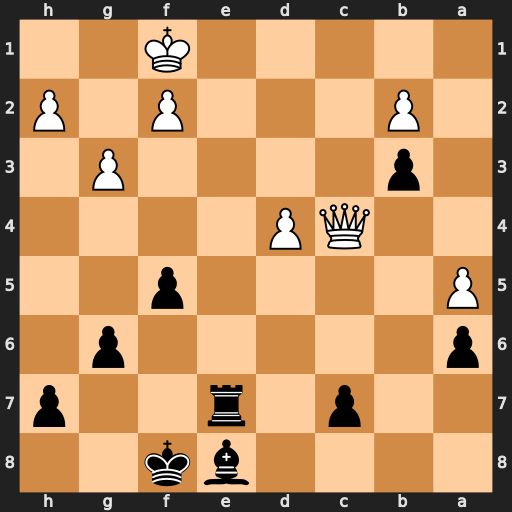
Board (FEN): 4bk2/2p1r2p/p5p1/P4p2/2QP4/1p4P1/1P3P1P/5K2
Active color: b
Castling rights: -
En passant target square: -
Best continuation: Bb5 Qxb5 axb5